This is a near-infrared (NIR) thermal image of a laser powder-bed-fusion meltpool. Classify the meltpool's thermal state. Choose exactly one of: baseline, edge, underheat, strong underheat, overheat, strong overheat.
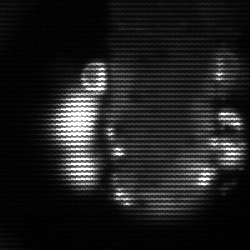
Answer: strong underheat